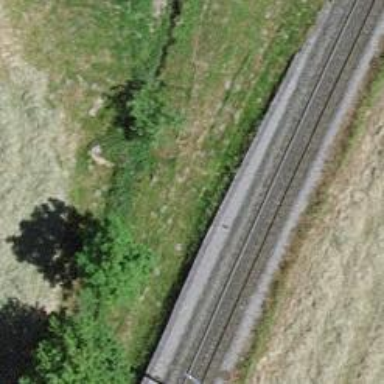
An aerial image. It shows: Railway signal.